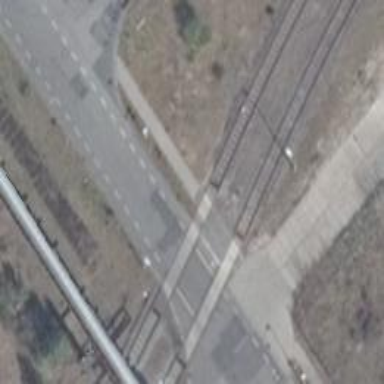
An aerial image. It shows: Crossing for the railway.